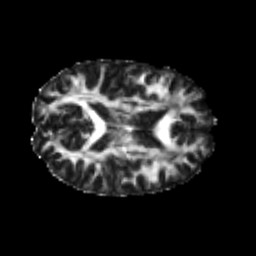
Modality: FA
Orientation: axial
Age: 22
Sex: male
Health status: healthy
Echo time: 0.074 s